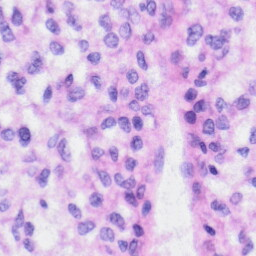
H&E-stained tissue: Liver